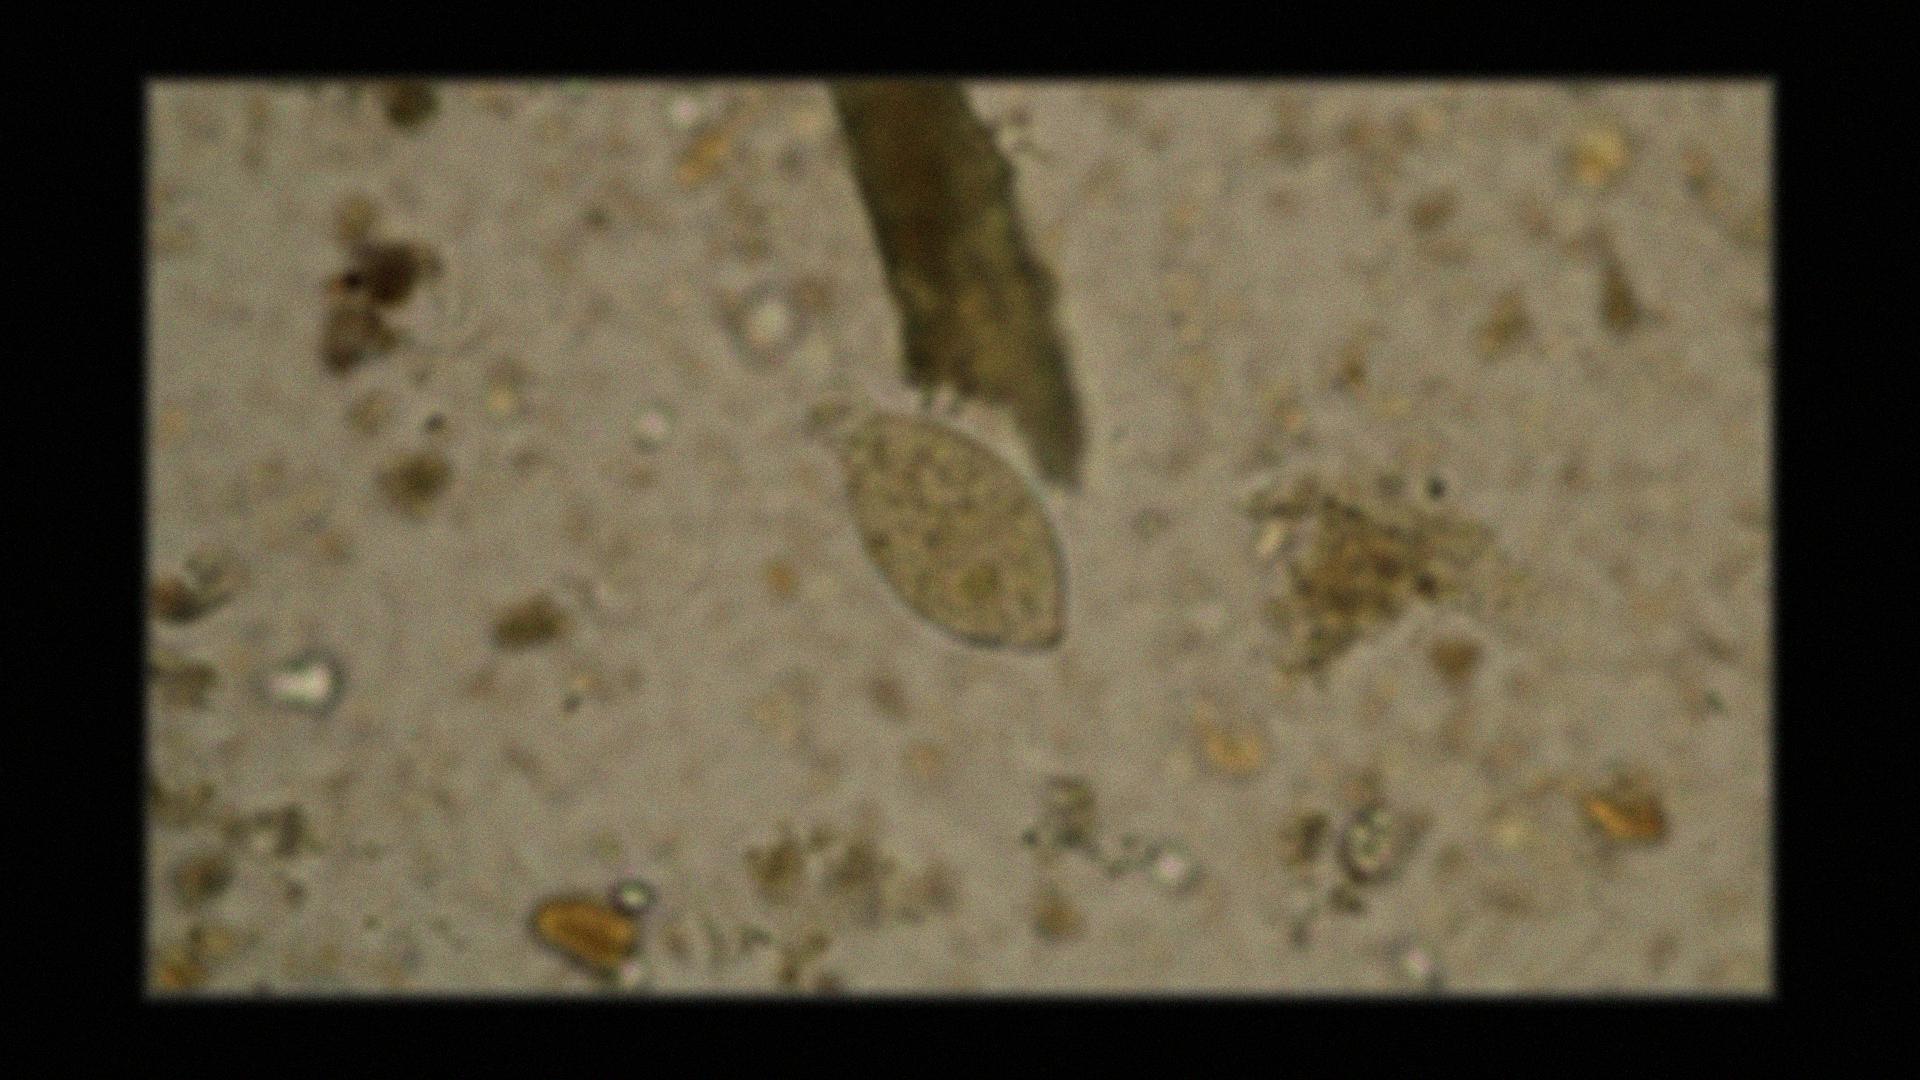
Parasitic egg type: Fasciolopsis buski